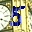
Label: 5